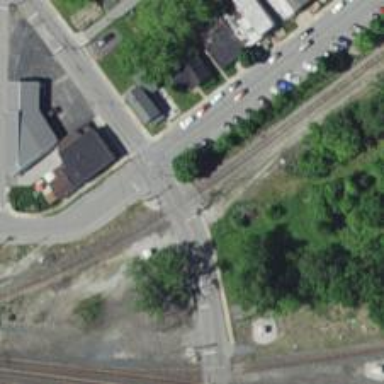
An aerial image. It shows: Crossing for the railway.